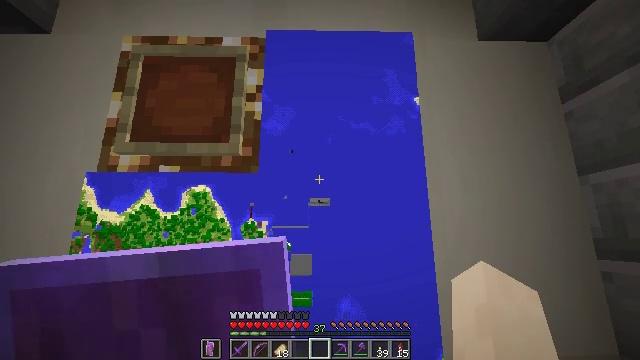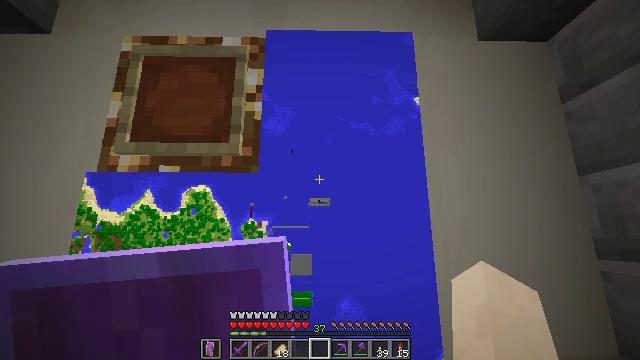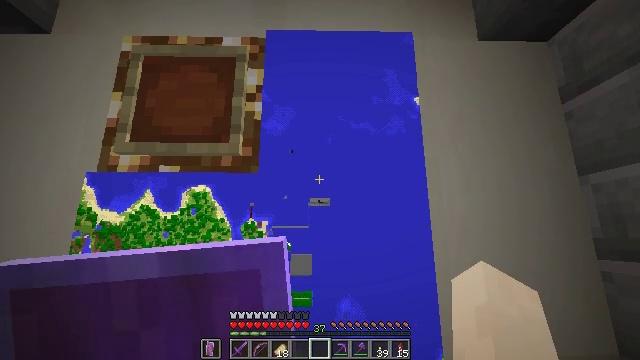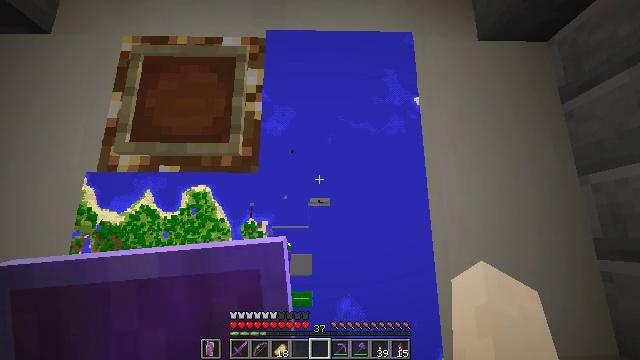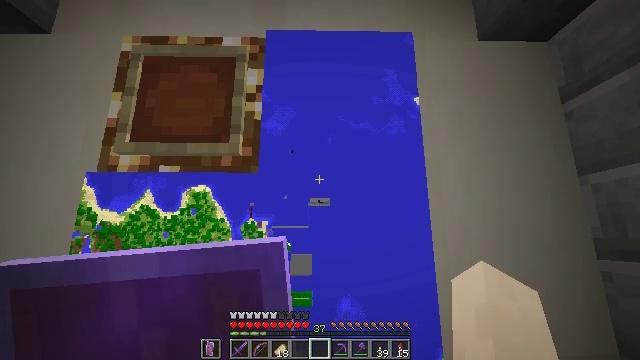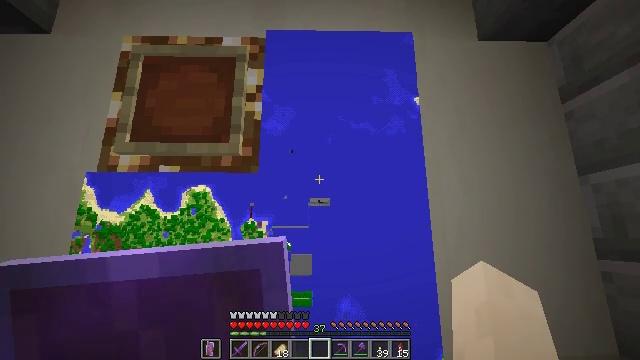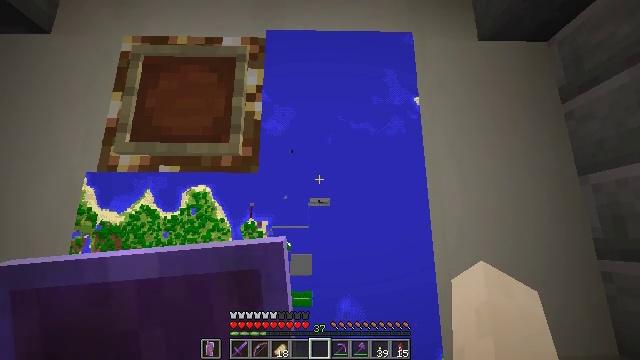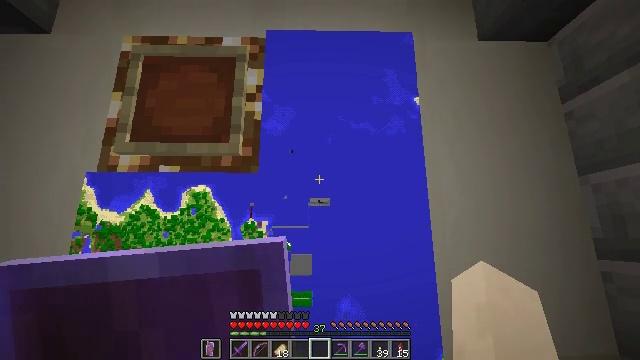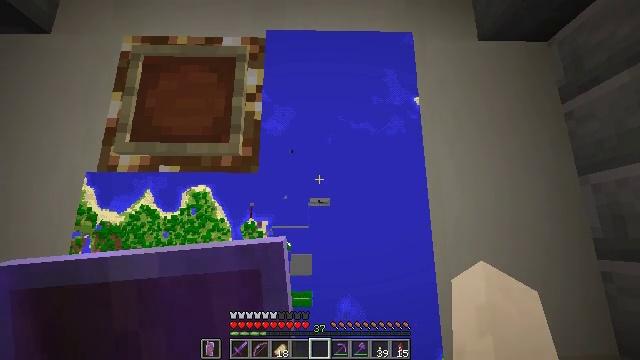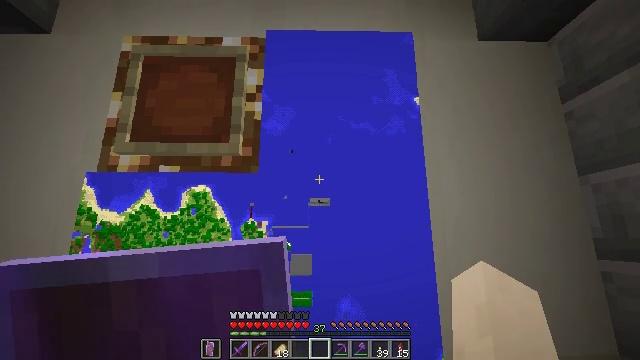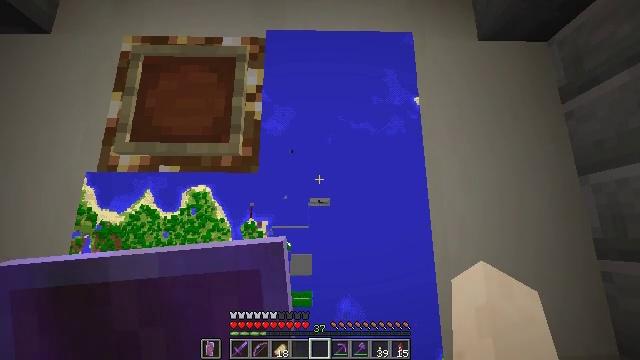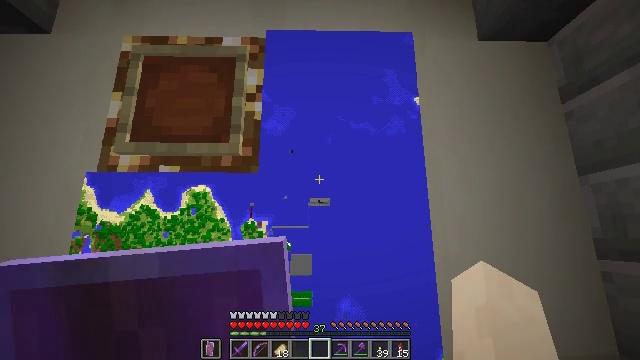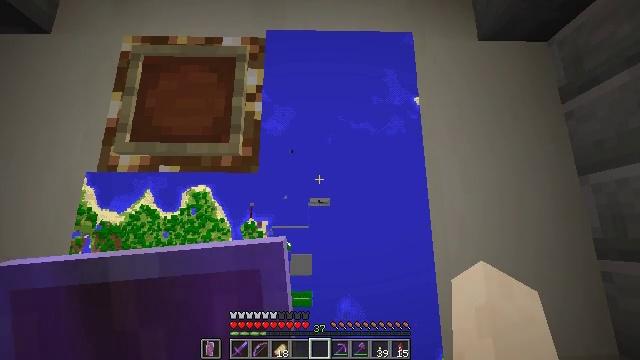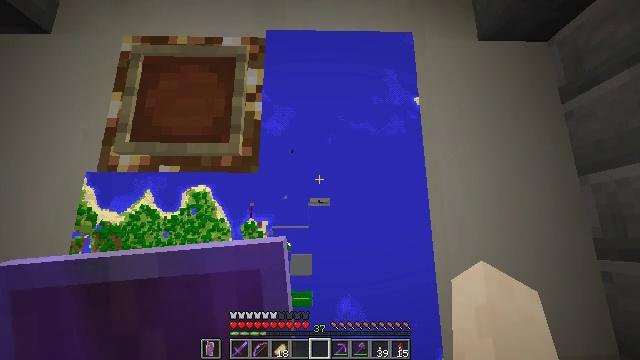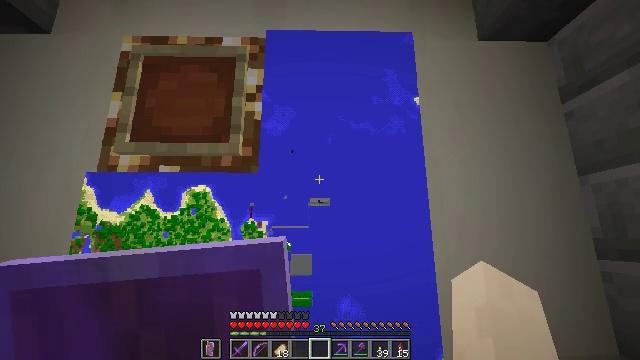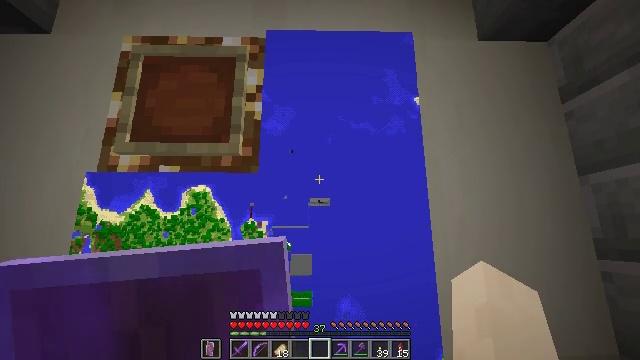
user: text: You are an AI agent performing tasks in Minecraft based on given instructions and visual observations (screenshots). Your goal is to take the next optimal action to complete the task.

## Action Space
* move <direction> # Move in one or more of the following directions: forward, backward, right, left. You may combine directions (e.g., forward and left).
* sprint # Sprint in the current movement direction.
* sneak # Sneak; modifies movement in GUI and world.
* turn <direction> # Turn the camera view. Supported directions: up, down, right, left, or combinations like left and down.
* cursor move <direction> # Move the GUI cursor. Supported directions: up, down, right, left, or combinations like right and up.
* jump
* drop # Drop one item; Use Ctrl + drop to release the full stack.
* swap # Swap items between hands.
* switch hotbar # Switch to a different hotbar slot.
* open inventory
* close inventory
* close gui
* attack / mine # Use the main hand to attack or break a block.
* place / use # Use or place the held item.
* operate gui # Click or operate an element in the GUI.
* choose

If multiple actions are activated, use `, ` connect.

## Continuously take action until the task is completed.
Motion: motion action
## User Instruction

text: Interact with the crafting table to make a filled map.
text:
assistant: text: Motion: no_op
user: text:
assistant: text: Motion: no_op
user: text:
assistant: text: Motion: no_op
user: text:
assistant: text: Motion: no_op
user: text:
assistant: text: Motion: no_op
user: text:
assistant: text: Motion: no_op
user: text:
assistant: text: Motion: no_op
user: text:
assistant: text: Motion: no_op
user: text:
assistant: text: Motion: no_op
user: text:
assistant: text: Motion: no_op
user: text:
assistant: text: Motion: no_op
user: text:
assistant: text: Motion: no_op
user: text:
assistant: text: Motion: no_op
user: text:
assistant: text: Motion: no_op
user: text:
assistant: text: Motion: no_op
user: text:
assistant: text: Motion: no_op
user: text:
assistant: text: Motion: no_op
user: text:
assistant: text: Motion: no_op
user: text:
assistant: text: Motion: no_op
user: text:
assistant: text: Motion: no_op
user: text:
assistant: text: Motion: no_op
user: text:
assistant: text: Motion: no_op
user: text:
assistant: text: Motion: no_op
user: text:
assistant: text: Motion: no_op
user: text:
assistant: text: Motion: no_op
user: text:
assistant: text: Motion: no_op
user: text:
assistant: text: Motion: no_op
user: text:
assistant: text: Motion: no_op
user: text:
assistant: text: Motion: no_op
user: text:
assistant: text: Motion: no_op